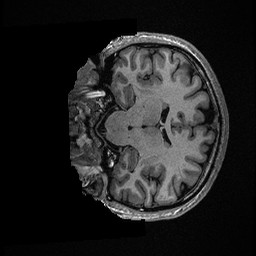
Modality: T1w
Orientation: coronal
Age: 35
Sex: male
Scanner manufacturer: ge
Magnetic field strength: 3 T
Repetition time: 0.006952 s
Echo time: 0.00292 s